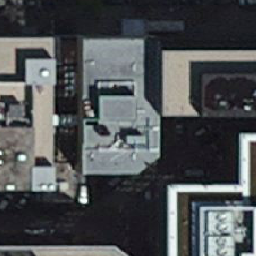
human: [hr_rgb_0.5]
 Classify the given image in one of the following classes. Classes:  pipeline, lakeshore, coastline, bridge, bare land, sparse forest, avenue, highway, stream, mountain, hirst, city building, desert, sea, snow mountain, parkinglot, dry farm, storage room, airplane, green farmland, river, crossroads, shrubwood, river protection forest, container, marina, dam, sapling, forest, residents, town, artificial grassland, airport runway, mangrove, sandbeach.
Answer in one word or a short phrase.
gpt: city building